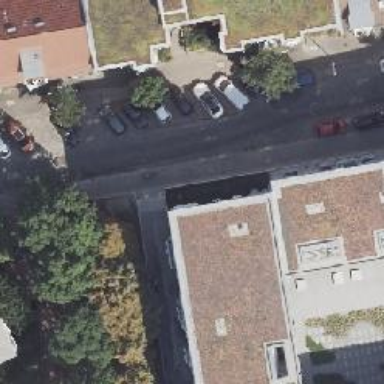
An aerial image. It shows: Sidewalk that is part of living street.